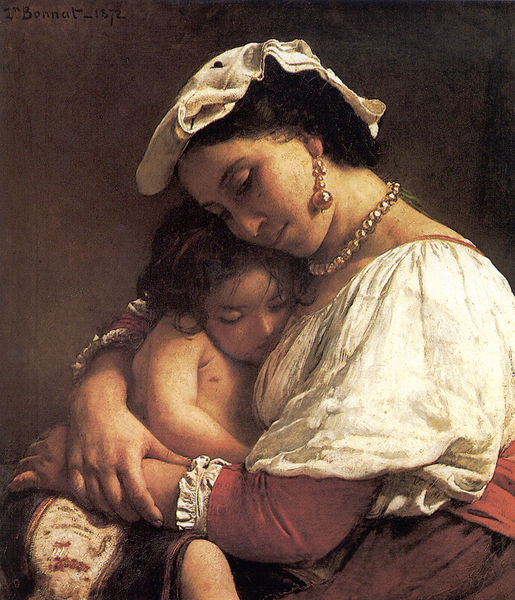
Titel: Italienerin
Künstler: Léon Bonnat
Standort: Bayonne
Institution: Musée Bonnat
Schlagwörter: dunkel, gemälde, hand, haut, kopf, körper, nackt, schatten, schlaf, weiß, menschen, mädchen, sitzen, braun, brust, frau, grau, haar, hell, hut, kleid, licht, mund, ohrring, profil, schmuck, schwarz, ölbild, blick, rot, tuch, haube, malerei, rock, hemd, jung, mütze, wand, arm, arme, augen, bluse, falten, gesicht, halten, spitze, ärmel, bildnis, hände, portrait, porträt, signatur, öl, gold, stoff, familie, kind, mutter, ohrringe, saum, tochter, bruststück, perle, perlen, rosa, seide, genre, kopfbedeckung, lächeln, spanien, magd, liebe, umarmung, schlafen, schlafend, italien, zwei, halsband, haltung, bäuerin, kette, violett, baby, kopftuch, brun, glanz, yeux, gesenkt, rüsche, rüschen, brustwarze, perlenkette, halskette, umarmen, spanisch, blanc, greifen, chapeau, leinwand, manschette, mutter und kind, kleinkind, wärme, zigeunerin, mensche, assis, rouge, sombre, müdigkeit, femme, ohringe, italienerin, maria, madonna, peinture, sein, main, robe, amour, zufriedenheit, schutz, lumiere, innigkeit, sentimental, espagnol, accolade, attention, bercer, bijou, blouse, blqnc, boucle, boucle d'reille, boucles, boucles d'reilles, bouffant, broderie, bébé, calin, calme, ceinture, chaleur, chemise, chevelure, coiffe, collier, couple, dix huitieme siecle, dormir, dors, douceur, douceur tendresse, endormi, enfant, enlace, etoffes, fatigue, fille, fils, friede, geborgen, geborgenheit, grecaue, intimite, madonne, maman, marie, maternel, maternite, mere, ohrgehänge, perlenohrring, reconfort, repos, schlafendes kind, scène de genre, signature, sommeil, sourire, südländisch, tendresse, vierge, huile, liebkosen, mutterliebe, lieb, torse, mutter kind, deux, espagne, ohrhänger, jesus, bras, genoux, manche, mutter mit kind, mains, schwarzes haar, bonnet, bas, tissu, fond, perles, carmen, nourrice, ohrrin, reflets, bijoux, 1800, nu, 1700, 1872, boucle d'oreille, mache, embrasse, doux, haube kette, ohrrind, kleib, genou, velours, enfna, fond sombre, charlotte, émouvant, boucle d'oreillle, enfant nu, câliner, cajoler, embrassade, rouhe, boucle oreille, colier, mother, boucle d'orreille, children, child, orielles, un bebe, mans, love